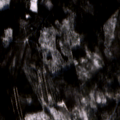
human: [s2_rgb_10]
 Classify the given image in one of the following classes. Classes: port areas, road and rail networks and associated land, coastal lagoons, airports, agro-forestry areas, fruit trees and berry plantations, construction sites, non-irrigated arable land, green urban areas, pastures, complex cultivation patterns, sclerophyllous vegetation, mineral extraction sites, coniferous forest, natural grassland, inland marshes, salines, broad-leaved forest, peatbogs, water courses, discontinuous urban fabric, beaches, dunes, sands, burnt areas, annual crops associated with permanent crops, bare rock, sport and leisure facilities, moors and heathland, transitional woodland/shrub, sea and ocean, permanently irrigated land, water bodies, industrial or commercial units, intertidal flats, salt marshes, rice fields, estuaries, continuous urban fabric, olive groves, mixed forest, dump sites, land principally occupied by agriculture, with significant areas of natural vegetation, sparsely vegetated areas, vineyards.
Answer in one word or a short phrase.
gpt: coniferous forest, mixed forest, transitional woodland/shrub